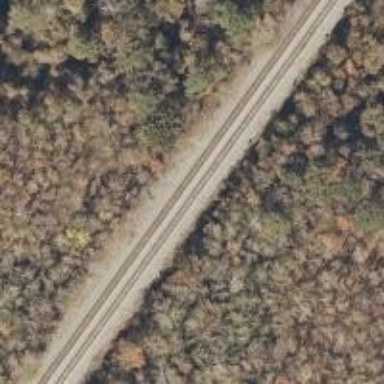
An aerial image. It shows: Railway siding with rails.